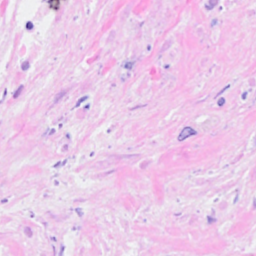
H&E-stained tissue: Breast